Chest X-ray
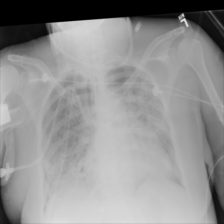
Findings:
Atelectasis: negative
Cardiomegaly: negative
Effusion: negative
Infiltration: positive
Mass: negative
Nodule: negative
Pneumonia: negative
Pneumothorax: negative
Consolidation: positive
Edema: negative
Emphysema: negative
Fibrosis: negative
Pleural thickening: negative
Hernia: negative